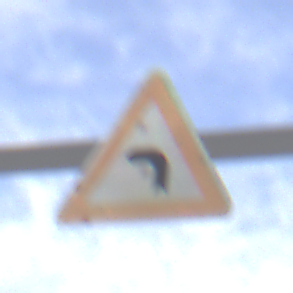
Verkehrszeichen: KurveLinks
Umgebung: Outdoor, Suburban
Tageszeit: MorningAfternoon
Wetter: PartlyCloudy
Licht: Natural
Jahreszeit: NotSpecified
Kontrast: HighContrast